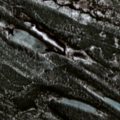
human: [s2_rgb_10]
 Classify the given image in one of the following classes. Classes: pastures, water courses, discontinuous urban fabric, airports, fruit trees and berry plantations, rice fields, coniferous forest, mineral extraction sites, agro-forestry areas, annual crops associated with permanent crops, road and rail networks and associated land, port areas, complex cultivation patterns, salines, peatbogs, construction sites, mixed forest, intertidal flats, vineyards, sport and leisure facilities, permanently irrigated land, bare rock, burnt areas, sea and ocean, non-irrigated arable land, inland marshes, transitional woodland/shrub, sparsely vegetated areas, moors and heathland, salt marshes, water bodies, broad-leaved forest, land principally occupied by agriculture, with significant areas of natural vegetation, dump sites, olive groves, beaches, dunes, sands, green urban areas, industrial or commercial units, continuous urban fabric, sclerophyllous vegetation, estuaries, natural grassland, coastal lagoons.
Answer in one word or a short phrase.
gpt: coniferous forest, transitional woodland/shrub